Interaction volume radius: 5 \u00c5
Interaction volume height: 25 \u00c5
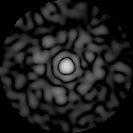
Disorder parameter: 0.797